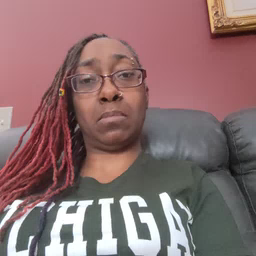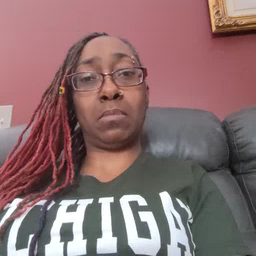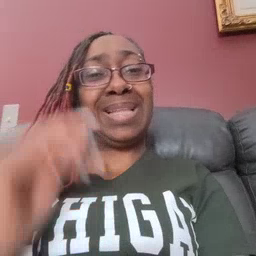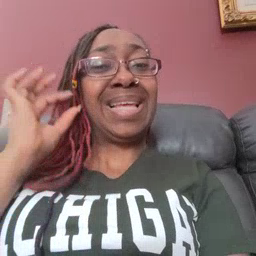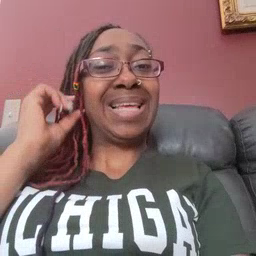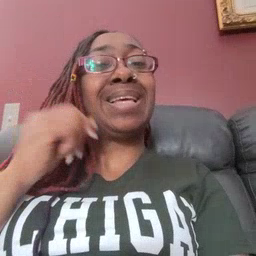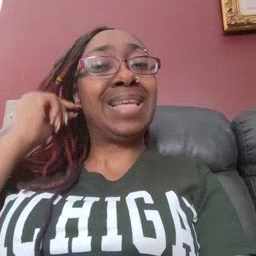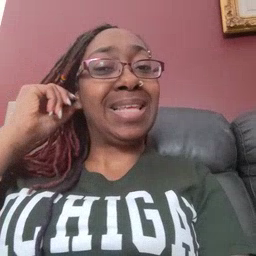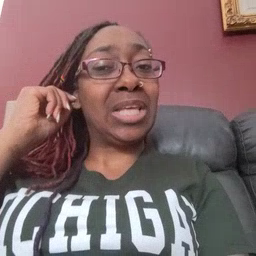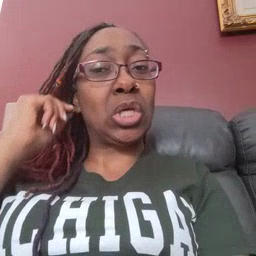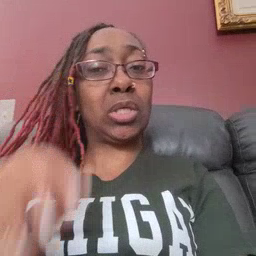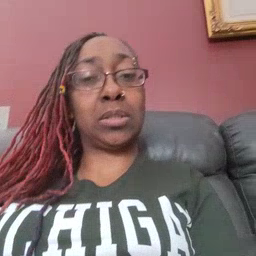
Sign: ear